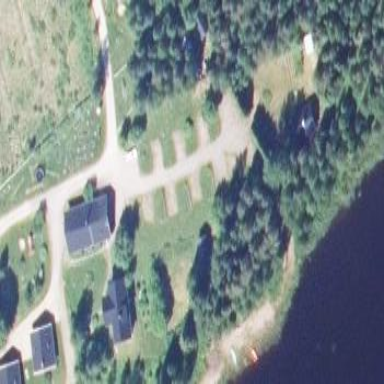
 featuring playground and mini-golf course. This campsite offers permanent camping options."